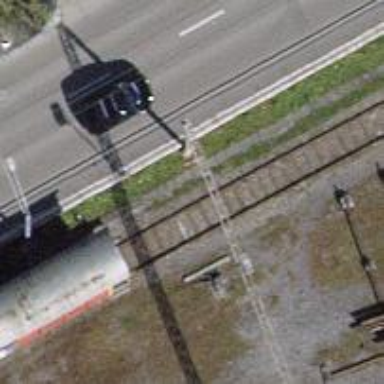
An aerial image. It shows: Railway yard used for servicing trains.